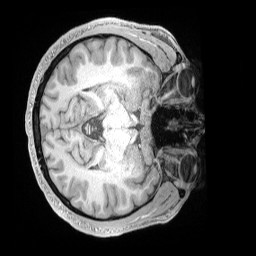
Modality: T1w
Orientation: axial
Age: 34
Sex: male
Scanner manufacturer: siemens
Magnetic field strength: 3 T
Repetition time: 2 s
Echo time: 0.00211 s